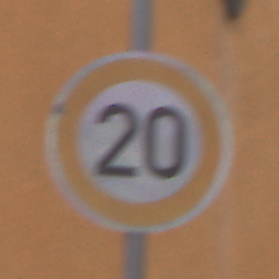
Verkehrszeichen: Geschwindigkeit20
Umgebung: Outdoor, Urban
Tageszeit: Midday
Wetter: Overcast
Licht: Natural
Jahreszeit: NotSpecified
Kontrast: LowContrast